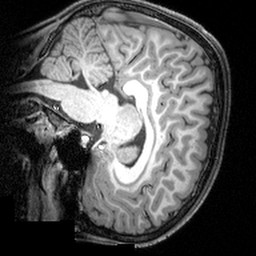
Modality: T1w
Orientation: sagittal
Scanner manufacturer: siemens
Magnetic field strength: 3 T
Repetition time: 1.9 s
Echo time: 0.00397 s